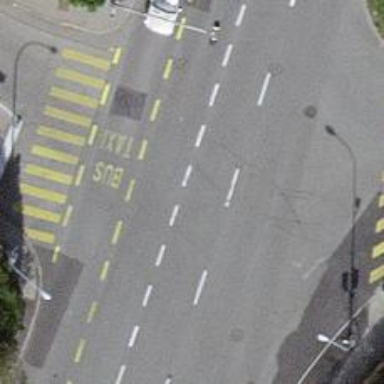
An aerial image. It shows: Road with traffic signals and bus trap.